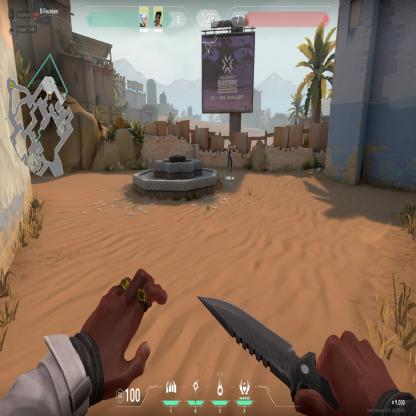
Label: teammate